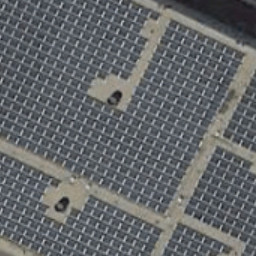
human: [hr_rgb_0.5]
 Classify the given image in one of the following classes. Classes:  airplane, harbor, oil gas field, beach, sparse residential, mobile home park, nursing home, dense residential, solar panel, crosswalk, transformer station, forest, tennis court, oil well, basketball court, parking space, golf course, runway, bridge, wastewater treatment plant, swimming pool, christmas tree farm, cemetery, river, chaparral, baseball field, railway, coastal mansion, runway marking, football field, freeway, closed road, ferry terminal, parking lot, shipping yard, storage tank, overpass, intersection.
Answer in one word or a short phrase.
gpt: solar panel